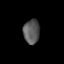
Tissue: lung
Cell type: Epithelial cells
Senescence score: 0.2275
Nuclear area (px): 386
Mean DAPI intensity: 89.223